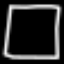
Label: square